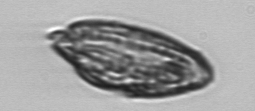
Label: Katodinium_or_Torodinium